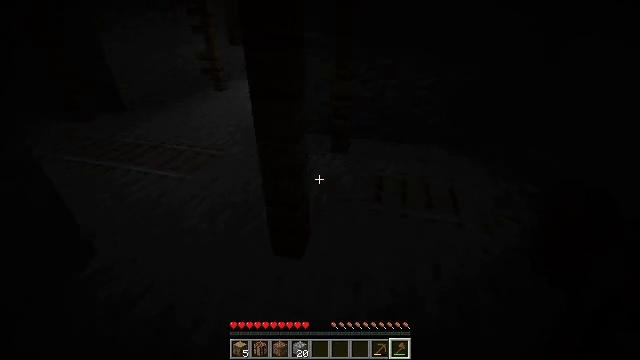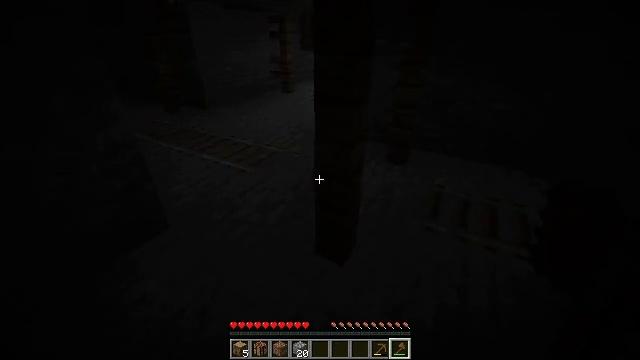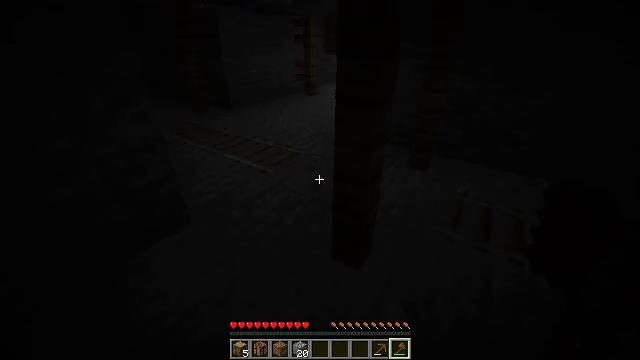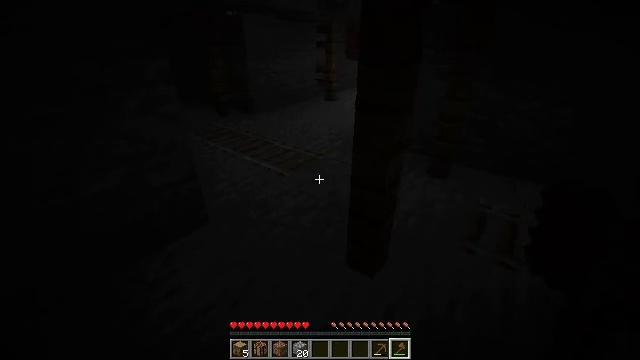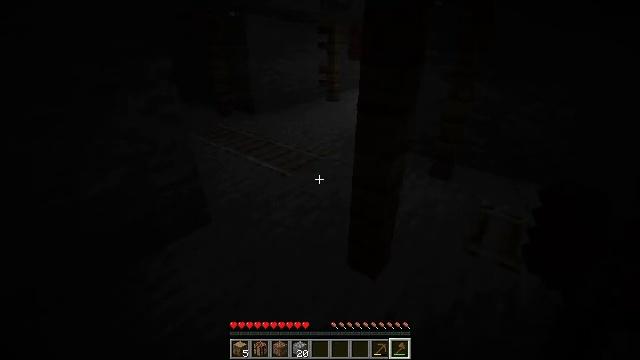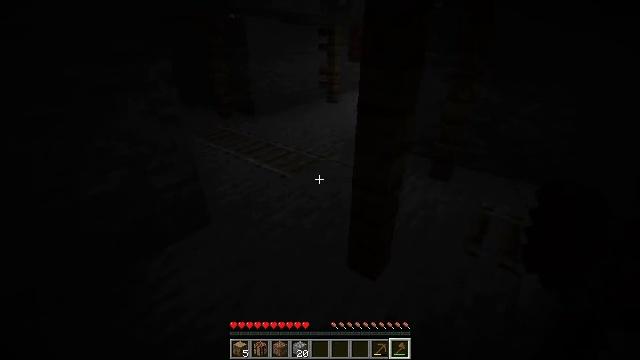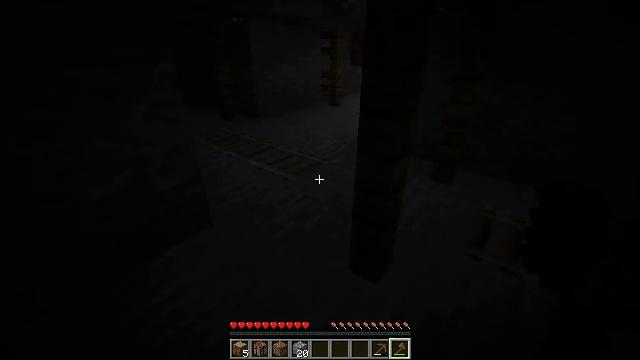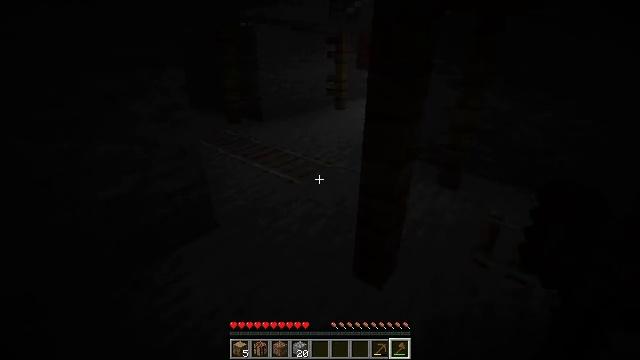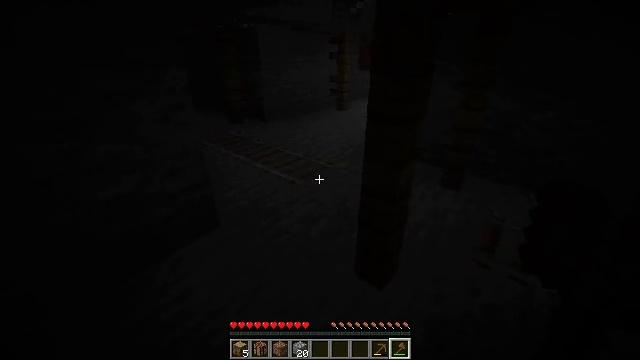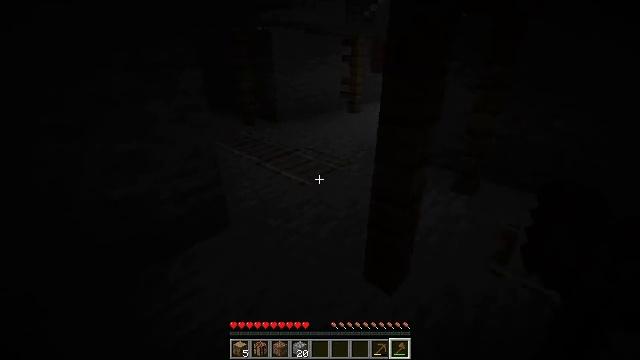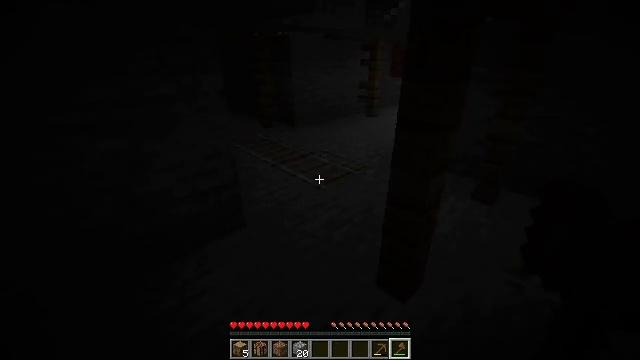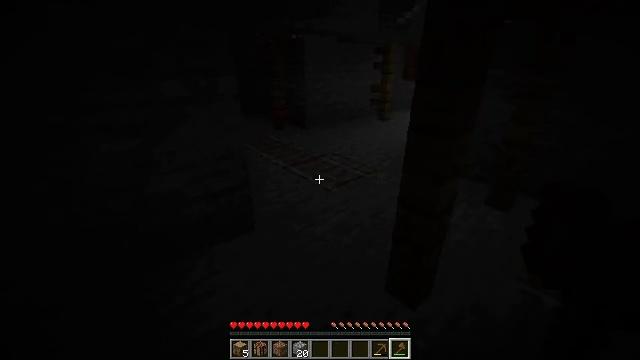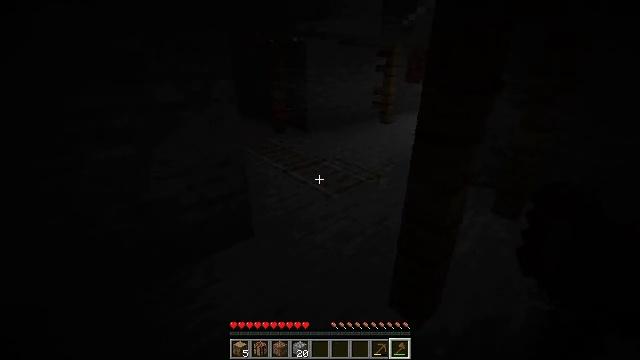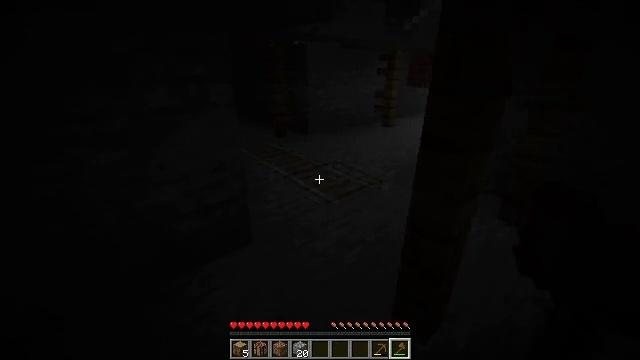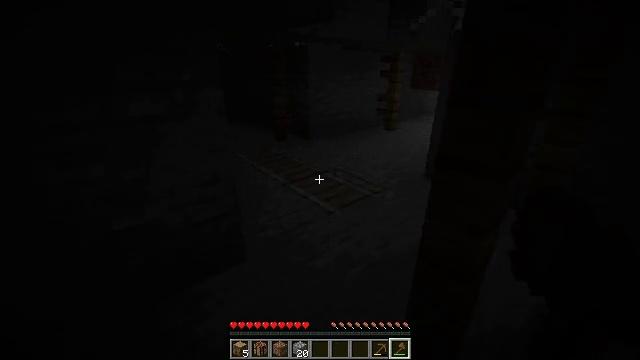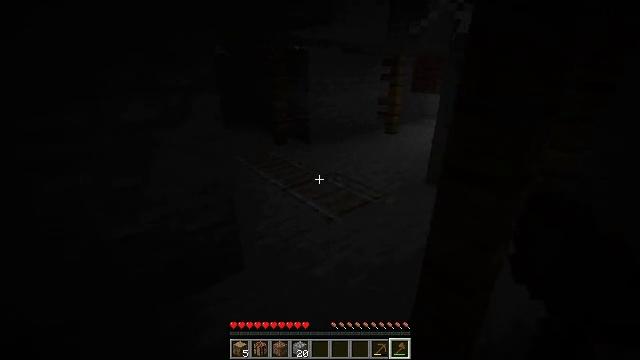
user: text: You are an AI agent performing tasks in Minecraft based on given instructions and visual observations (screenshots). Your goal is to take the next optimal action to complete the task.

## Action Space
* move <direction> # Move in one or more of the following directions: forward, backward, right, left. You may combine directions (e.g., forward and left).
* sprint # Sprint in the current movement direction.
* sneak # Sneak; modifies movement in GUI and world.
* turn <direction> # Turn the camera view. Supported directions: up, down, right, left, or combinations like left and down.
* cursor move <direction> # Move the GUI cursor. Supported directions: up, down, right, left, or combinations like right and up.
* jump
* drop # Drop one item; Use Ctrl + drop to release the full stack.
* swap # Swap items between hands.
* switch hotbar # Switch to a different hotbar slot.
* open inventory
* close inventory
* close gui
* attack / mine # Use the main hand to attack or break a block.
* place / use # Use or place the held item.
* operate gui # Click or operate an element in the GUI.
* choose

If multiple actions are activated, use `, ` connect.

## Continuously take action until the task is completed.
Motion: motion action
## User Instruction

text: Gather materials such as cobblestone.
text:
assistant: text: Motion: turn left and up
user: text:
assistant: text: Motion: turn left
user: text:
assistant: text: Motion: turn left and up
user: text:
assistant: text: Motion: no_op
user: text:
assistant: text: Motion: no_op
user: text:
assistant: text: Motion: no_op
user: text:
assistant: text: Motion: turn left
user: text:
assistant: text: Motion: no_op
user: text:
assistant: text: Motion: turn left
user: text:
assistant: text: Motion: turn left
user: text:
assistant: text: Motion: turn left
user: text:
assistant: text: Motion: move forward
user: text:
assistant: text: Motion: move forward
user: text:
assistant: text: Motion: move forward
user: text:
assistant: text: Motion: move forward and move right
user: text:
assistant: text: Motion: move forward and move right, turn up
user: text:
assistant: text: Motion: move forward and move right, turn left and up
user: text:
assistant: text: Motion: move forward and move right, turn left and up
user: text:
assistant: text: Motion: move forward and move right, turn left and up
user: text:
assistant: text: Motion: move forward and move right, turn left
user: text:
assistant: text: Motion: move forward and move right, turn left
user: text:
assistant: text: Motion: move forward and move right
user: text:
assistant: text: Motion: move forward and move right
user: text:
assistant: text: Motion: move forward and move right, turn left and up
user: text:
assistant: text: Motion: move forward
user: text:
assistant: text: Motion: move forward
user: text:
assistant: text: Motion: move forward
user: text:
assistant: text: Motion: move forward
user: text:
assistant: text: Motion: move forward
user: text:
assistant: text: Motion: move forward and move right